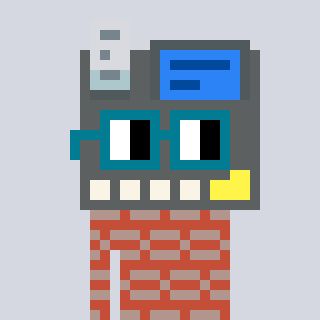
a pixel art character with square dark green glasses, a cash register-shaped head and a rust-colored body on a cool background